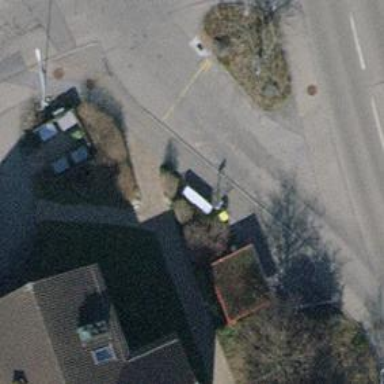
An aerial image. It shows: Post box is visible.